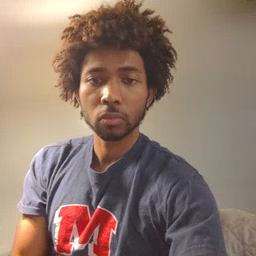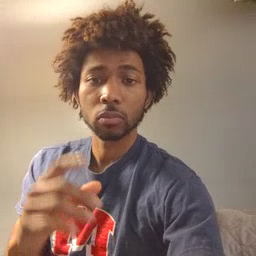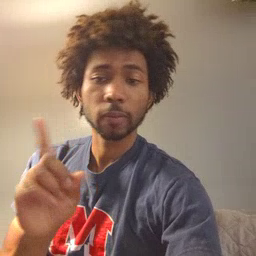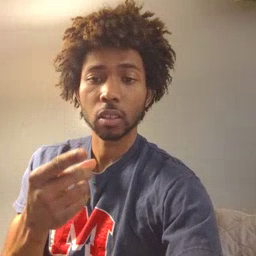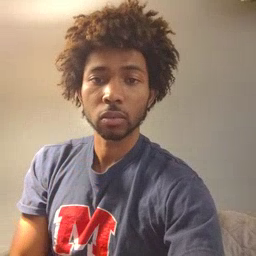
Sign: first